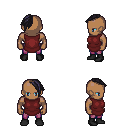
a pixel art fantasy rpg character, male body template, human, dark skin, maroon tunic, magenta pants, raven long mohawk hairstyle, black shoes, four views (front, back, left, right), 2x2 character sprite sheet, small pixel art, hard edges, no anti-aliasing